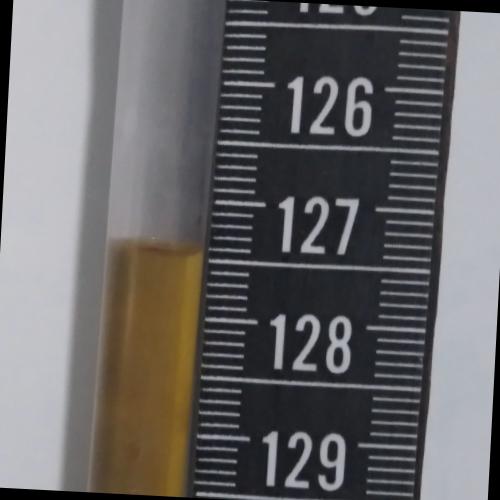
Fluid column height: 127.4 cm